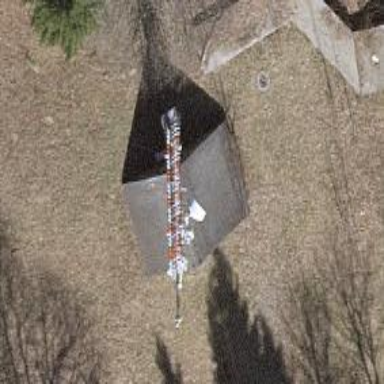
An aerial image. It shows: Mast structure.